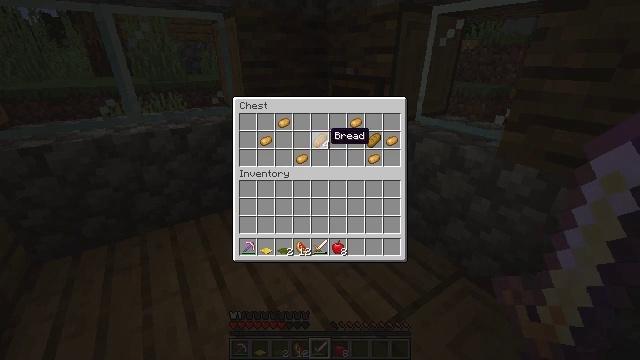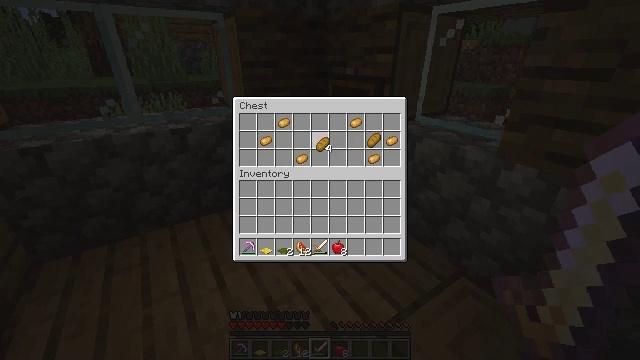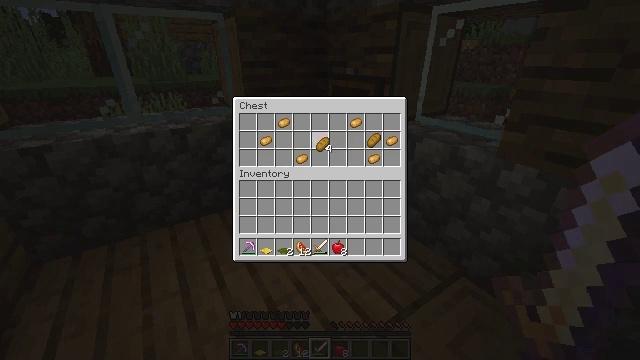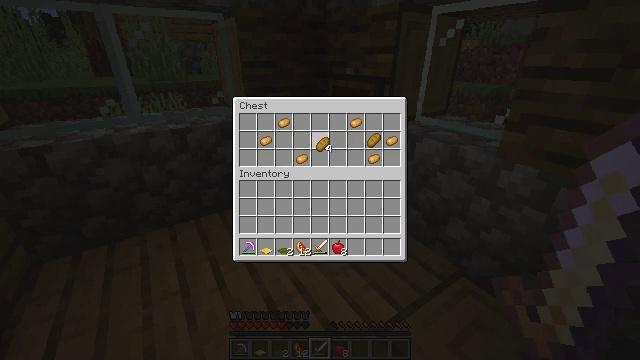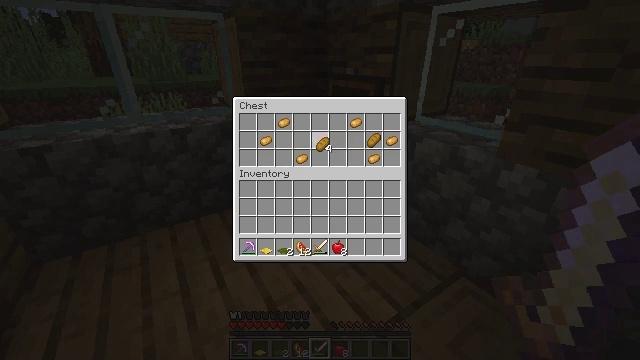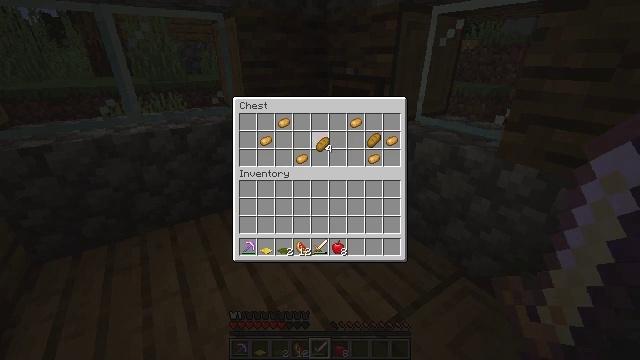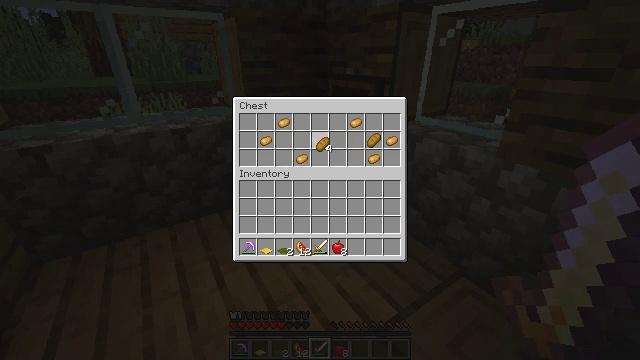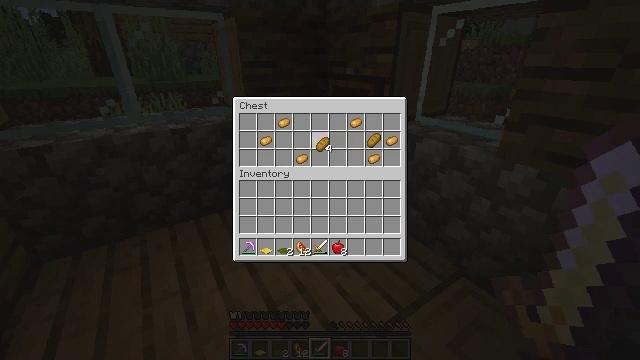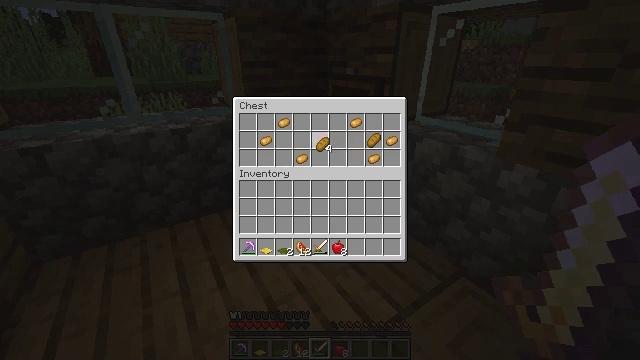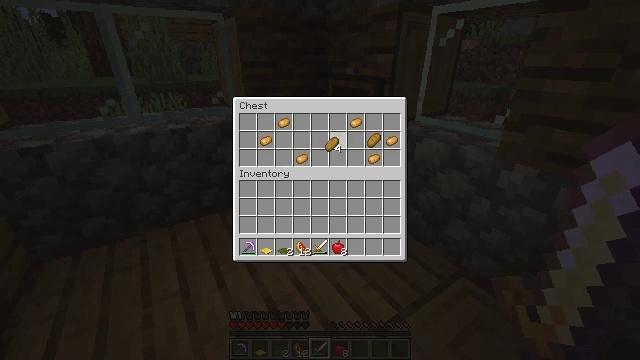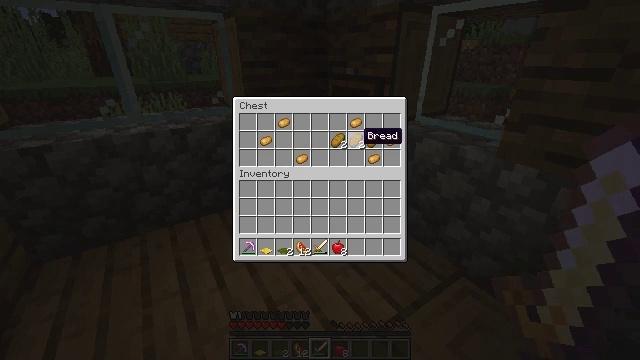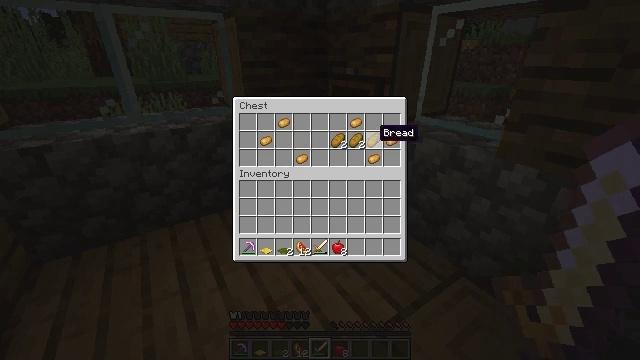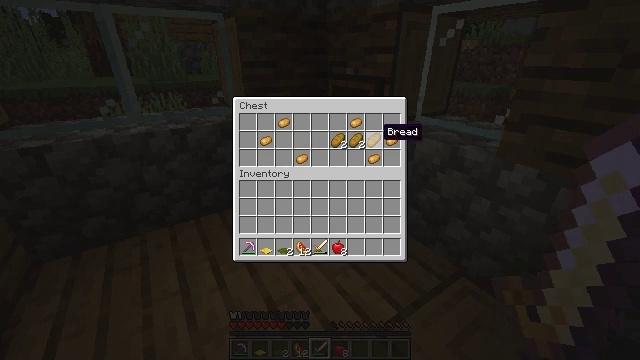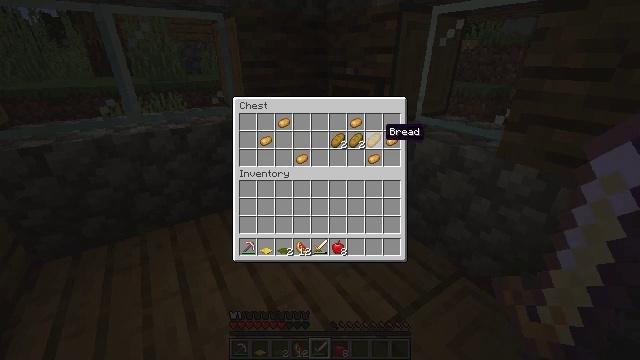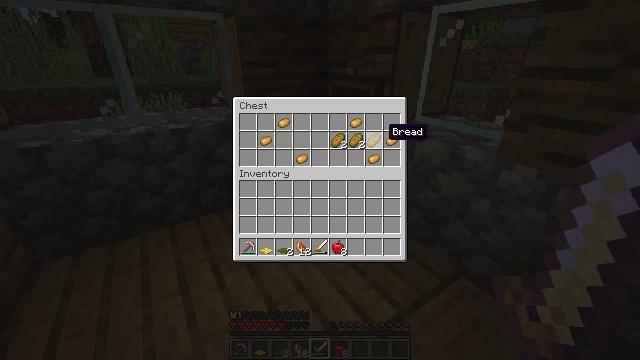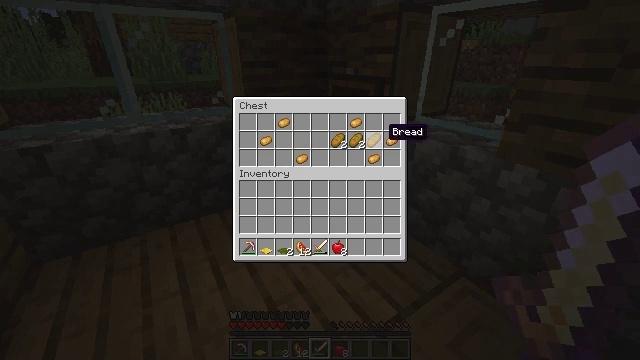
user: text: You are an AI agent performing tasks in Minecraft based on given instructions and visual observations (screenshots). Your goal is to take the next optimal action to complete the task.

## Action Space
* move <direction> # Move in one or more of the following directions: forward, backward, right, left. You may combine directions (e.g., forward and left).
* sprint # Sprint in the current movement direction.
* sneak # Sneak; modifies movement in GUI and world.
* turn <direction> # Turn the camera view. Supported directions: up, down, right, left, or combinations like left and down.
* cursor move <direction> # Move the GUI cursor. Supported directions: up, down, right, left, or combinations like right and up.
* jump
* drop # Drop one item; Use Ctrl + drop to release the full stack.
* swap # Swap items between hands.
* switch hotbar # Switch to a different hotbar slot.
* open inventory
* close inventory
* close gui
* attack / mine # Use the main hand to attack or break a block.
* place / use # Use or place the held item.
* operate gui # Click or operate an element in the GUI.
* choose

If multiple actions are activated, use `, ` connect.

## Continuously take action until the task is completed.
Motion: motion action
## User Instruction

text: Gather diorite by holding left button.
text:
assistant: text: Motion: attack / mine
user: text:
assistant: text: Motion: attack / mine
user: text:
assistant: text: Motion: attack / mine
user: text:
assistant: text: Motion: attack / mine
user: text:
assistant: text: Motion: no_op
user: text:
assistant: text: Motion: attack / mine
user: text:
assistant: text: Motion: attack / mine
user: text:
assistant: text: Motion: attack / mine
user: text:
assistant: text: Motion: turn right, attack / mine
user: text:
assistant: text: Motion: turn right
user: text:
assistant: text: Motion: turn right
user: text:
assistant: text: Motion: no_op
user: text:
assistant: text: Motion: no_op
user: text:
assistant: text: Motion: no_op
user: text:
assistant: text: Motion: no_op
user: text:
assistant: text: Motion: no_op
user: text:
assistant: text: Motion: no_op
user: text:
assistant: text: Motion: no_op
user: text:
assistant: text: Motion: no_op
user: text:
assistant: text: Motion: no_op
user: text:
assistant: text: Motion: attack / mine
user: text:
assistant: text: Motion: attack / mine
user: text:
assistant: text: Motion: attack / mine
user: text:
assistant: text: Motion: no_op
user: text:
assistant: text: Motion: no_op
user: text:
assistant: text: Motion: no_op
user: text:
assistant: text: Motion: no_op
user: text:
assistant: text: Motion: no_op
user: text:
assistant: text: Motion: attack / mine
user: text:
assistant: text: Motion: attack / mine